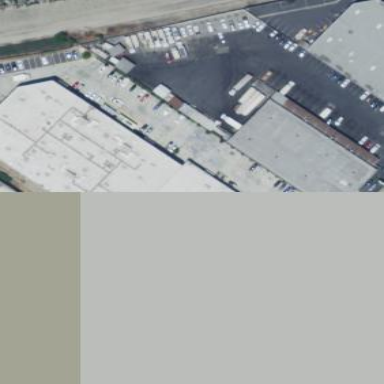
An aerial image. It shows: Warehouse.